Question: I am developing an IPhone application and trying to create a custom TextField with caption on it like image below.
As you can see from image Label is changed by the value that user enters or read from database. Also there are other textfields other than name.
I couldn't be sure how should i implement this custom textfield?
One way i think placing an image with "Name:" text to background of textfield and placing "Label" value on it, other way is placing an image with only borders and inserting "Name: Label" text on it.
Are these ways suitable or is there any other best approach available?
Edit: Borders on image are textfield's border; also "Name: Label" is above on textfield.
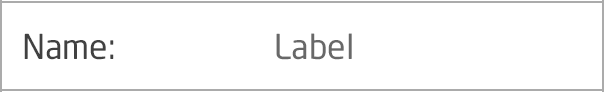
Answer: Simply put another label with the desired text behind or beside the label or text field that is going to be filled. You can set the 'font' and 'textColor' and even the 'alpha' according to your taste.
Make sure that if they overlap (which they should not!) the 'backgroundColor' property of the label is set to '[UIColor clearColor]'.
You could subclass 'UITextField' like this:
'''
@interface LabeledTextField : UIView
@property (nonatomic, strong) UILabel *label;
@property (nonatomic, strong) UITextField *textField;
@end
#define kPercentWidth 0.5
@implementation LabeledTextField
-initWithCoder:(NSCoder)aDecoder {
self = [super initWithCoder:aDecoder];
if (self) {
CGRect f = self.frame;
_label = [[UILabel alloc] initWithFrame:CGRectMake(0,0,
f.size.width*kPercentWidth,f.size.height)];
_textField = [[UITextField alloc] initWithFrame:CGRectMake(0,0,
f.size.width*(1-kPercentWidth),f.size.height)];
[self addSubView:_label];
[self addSubView:_textField];
}
return self;
}
@end
'''
You could then use it like this: insert a 'UIView' into your storyboard view controller and change the class to your 'LabeledTextField'. This would ensure 'initWithCoder' is called. Otherwise, you might have to put the init code into its own 'setup' function and call it from your override of 'initWithFrame'. Make sure you wire up the view with your outlet
'''
// .h
#include LabeledTextField.h
//...
@property (nonatomic, strong) IBOutlet LabeledTextField *labeledTextField;
// .m, in some method
labeledTextField.textField.text = @"editable text";
labeledTextField.label.text = @"non-editable text";
'''
Similarly, you could modify all properties of the label and text field, including colors, fonts etc.